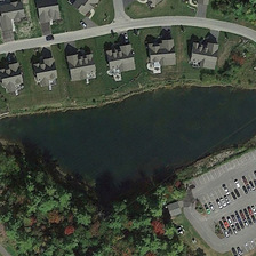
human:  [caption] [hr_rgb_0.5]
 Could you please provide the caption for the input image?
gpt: There is a pond, surrounded by trees, a parking lot and two rows of houses along a road.

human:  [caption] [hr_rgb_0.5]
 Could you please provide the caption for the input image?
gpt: there is a triangular pond next to a piece of trees  a parking lot and some tiny villas with gray roof .

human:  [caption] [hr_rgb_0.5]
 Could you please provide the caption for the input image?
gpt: There is a parking lot surrounded by trees, and there are two parking lots along the road.

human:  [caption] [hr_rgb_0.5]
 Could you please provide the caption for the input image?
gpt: rows of houses  lush trees and a parking lot sits on the bank of this pond .

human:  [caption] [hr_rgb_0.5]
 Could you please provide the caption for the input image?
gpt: There is a pond surrounded by trees a parking lot and two lines of houses along a road.